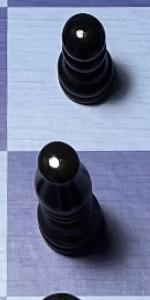
Label: Bishop_Black